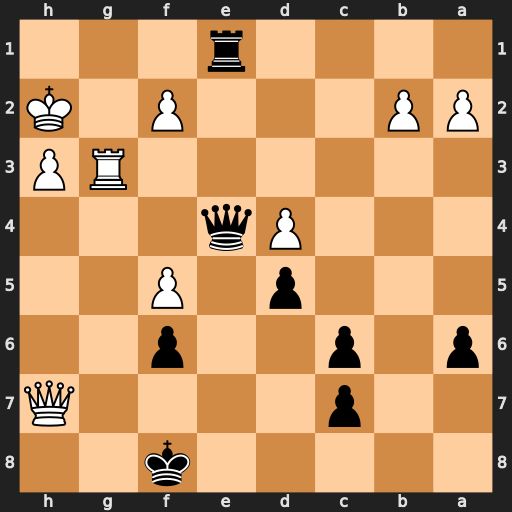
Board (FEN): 5k2/2p4Q/p1p2p2/3p1P2/3Pq3/6RP/PP3P1K/4r3
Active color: b
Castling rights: -
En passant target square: -
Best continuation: Rh1#